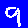
Digit: 9